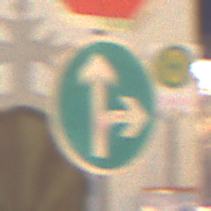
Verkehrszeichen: VorgeschriebeneFahrtrichtungGeradeausOderRechts
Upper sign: Stop
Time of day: Night
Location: Outdoor (Urban)
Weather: Overcast
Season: Winter
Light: Artificial